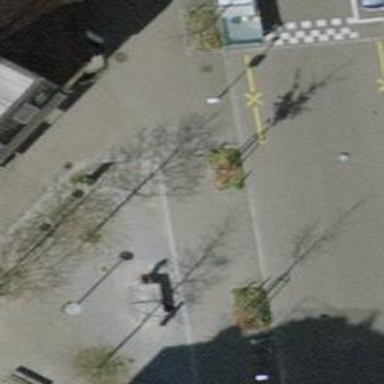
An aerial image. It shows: Avenue of broadleaved trees.